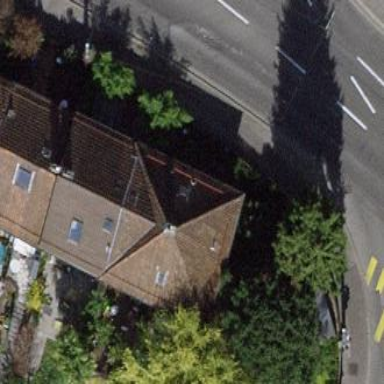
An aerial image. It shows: Terrace building.